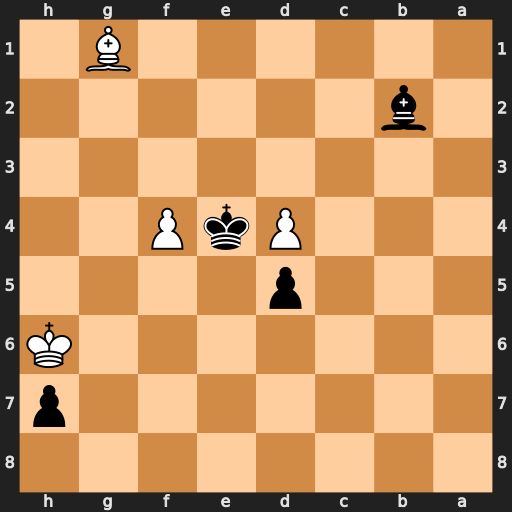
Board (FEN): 8/7p/7K/3p4/3PkP2/8/1b6/6B1
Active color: b
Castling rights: -
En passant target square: -
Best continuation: Bxd4 Bxd4 Kxd4 Kg5 Ke4 f5 Ke5 f6 Ke6